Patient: sex M, age 60
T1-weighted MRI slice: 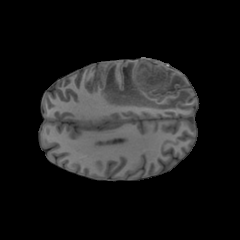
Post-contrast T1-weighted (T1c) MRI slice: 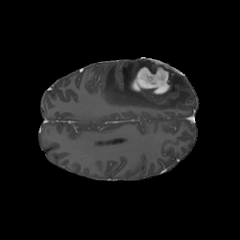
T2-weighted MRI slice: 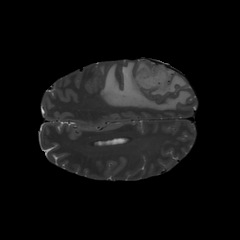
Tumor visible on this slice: yes
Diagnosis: Glioblastoma, IDH-wildtype
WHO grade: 4